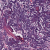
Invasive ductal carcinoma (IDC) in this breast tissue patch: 0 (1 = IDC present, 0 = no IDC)